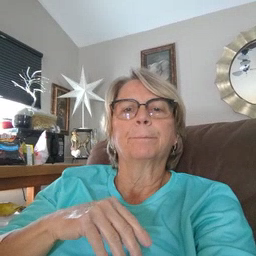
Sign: lamp